Field crop: maize
Growth stage: 2
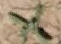
Species: atriplex